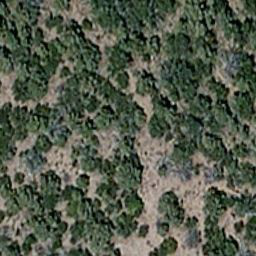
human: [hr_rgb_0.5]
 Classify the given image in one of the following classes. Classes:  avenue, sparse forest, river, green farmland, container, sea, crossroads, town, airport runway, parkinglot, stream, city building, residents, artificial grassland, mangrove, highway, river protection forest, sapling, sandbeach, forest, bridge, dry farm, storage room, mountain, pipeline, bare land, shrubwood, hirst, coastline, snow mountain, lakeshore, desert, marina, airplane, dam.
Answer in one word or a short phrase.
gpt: sparse forest